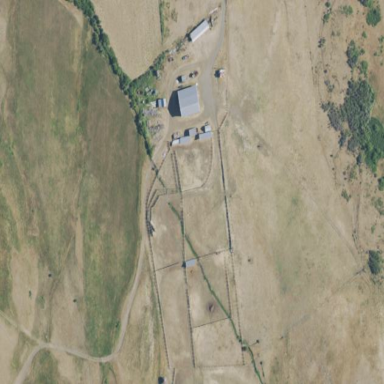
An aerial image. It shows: Farmland with native pasture crops. There is field shelter surrounded by fence.